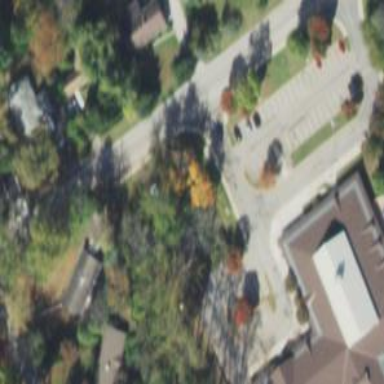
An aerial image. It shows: School building.